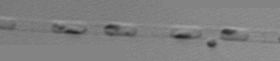
Label: Skeletonema